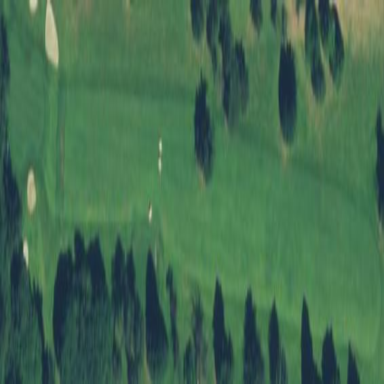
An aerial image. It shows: Well-manicured mown grass area used as golf fairway.